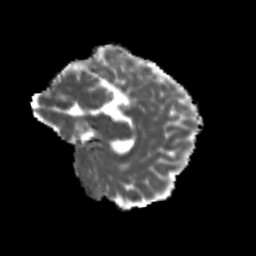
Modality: MD
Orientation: sagittal
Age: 20
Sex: female
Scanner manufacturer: siemens
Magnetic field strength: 3 T
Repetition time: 3.5 s
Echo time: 0.104 s